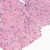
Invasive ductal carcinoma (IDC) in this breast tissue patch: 0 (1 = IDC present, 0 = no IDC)